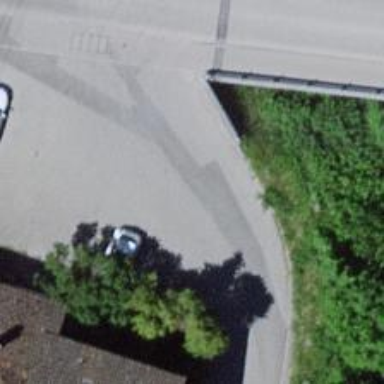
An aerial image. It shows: Asphalt road in residential area.